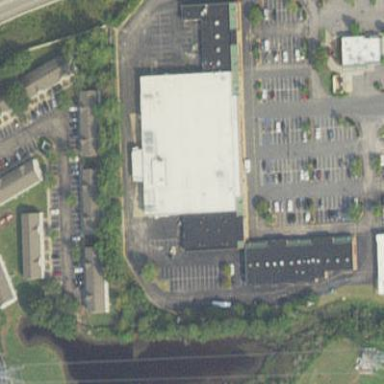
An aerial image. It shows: Commercial building.